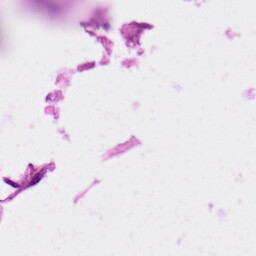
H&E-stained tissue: Skin